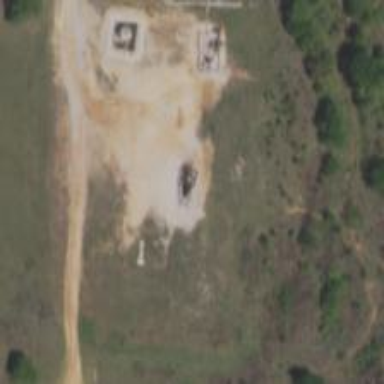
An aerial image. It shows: Petroleum well.